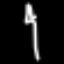
Label: fork